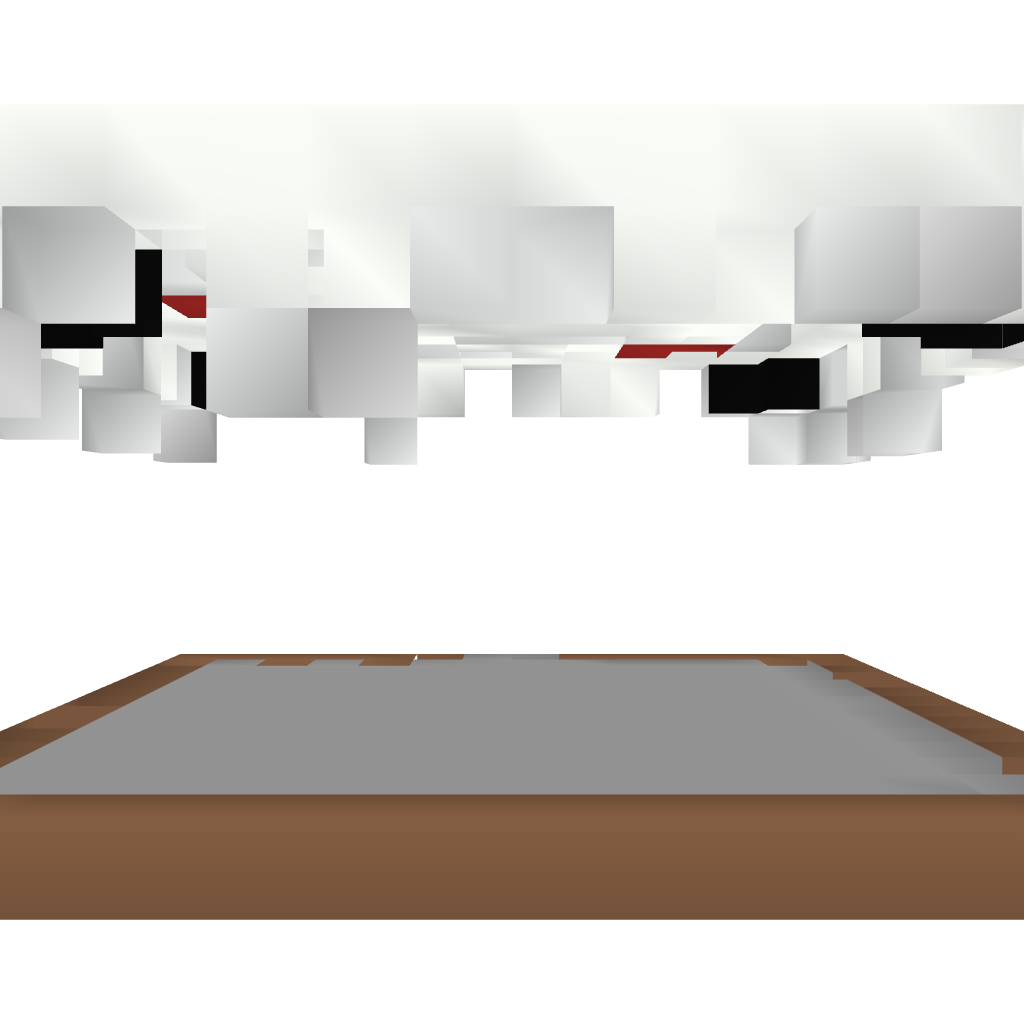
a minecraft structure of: Empty cake